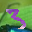
Label: 3